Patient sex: M
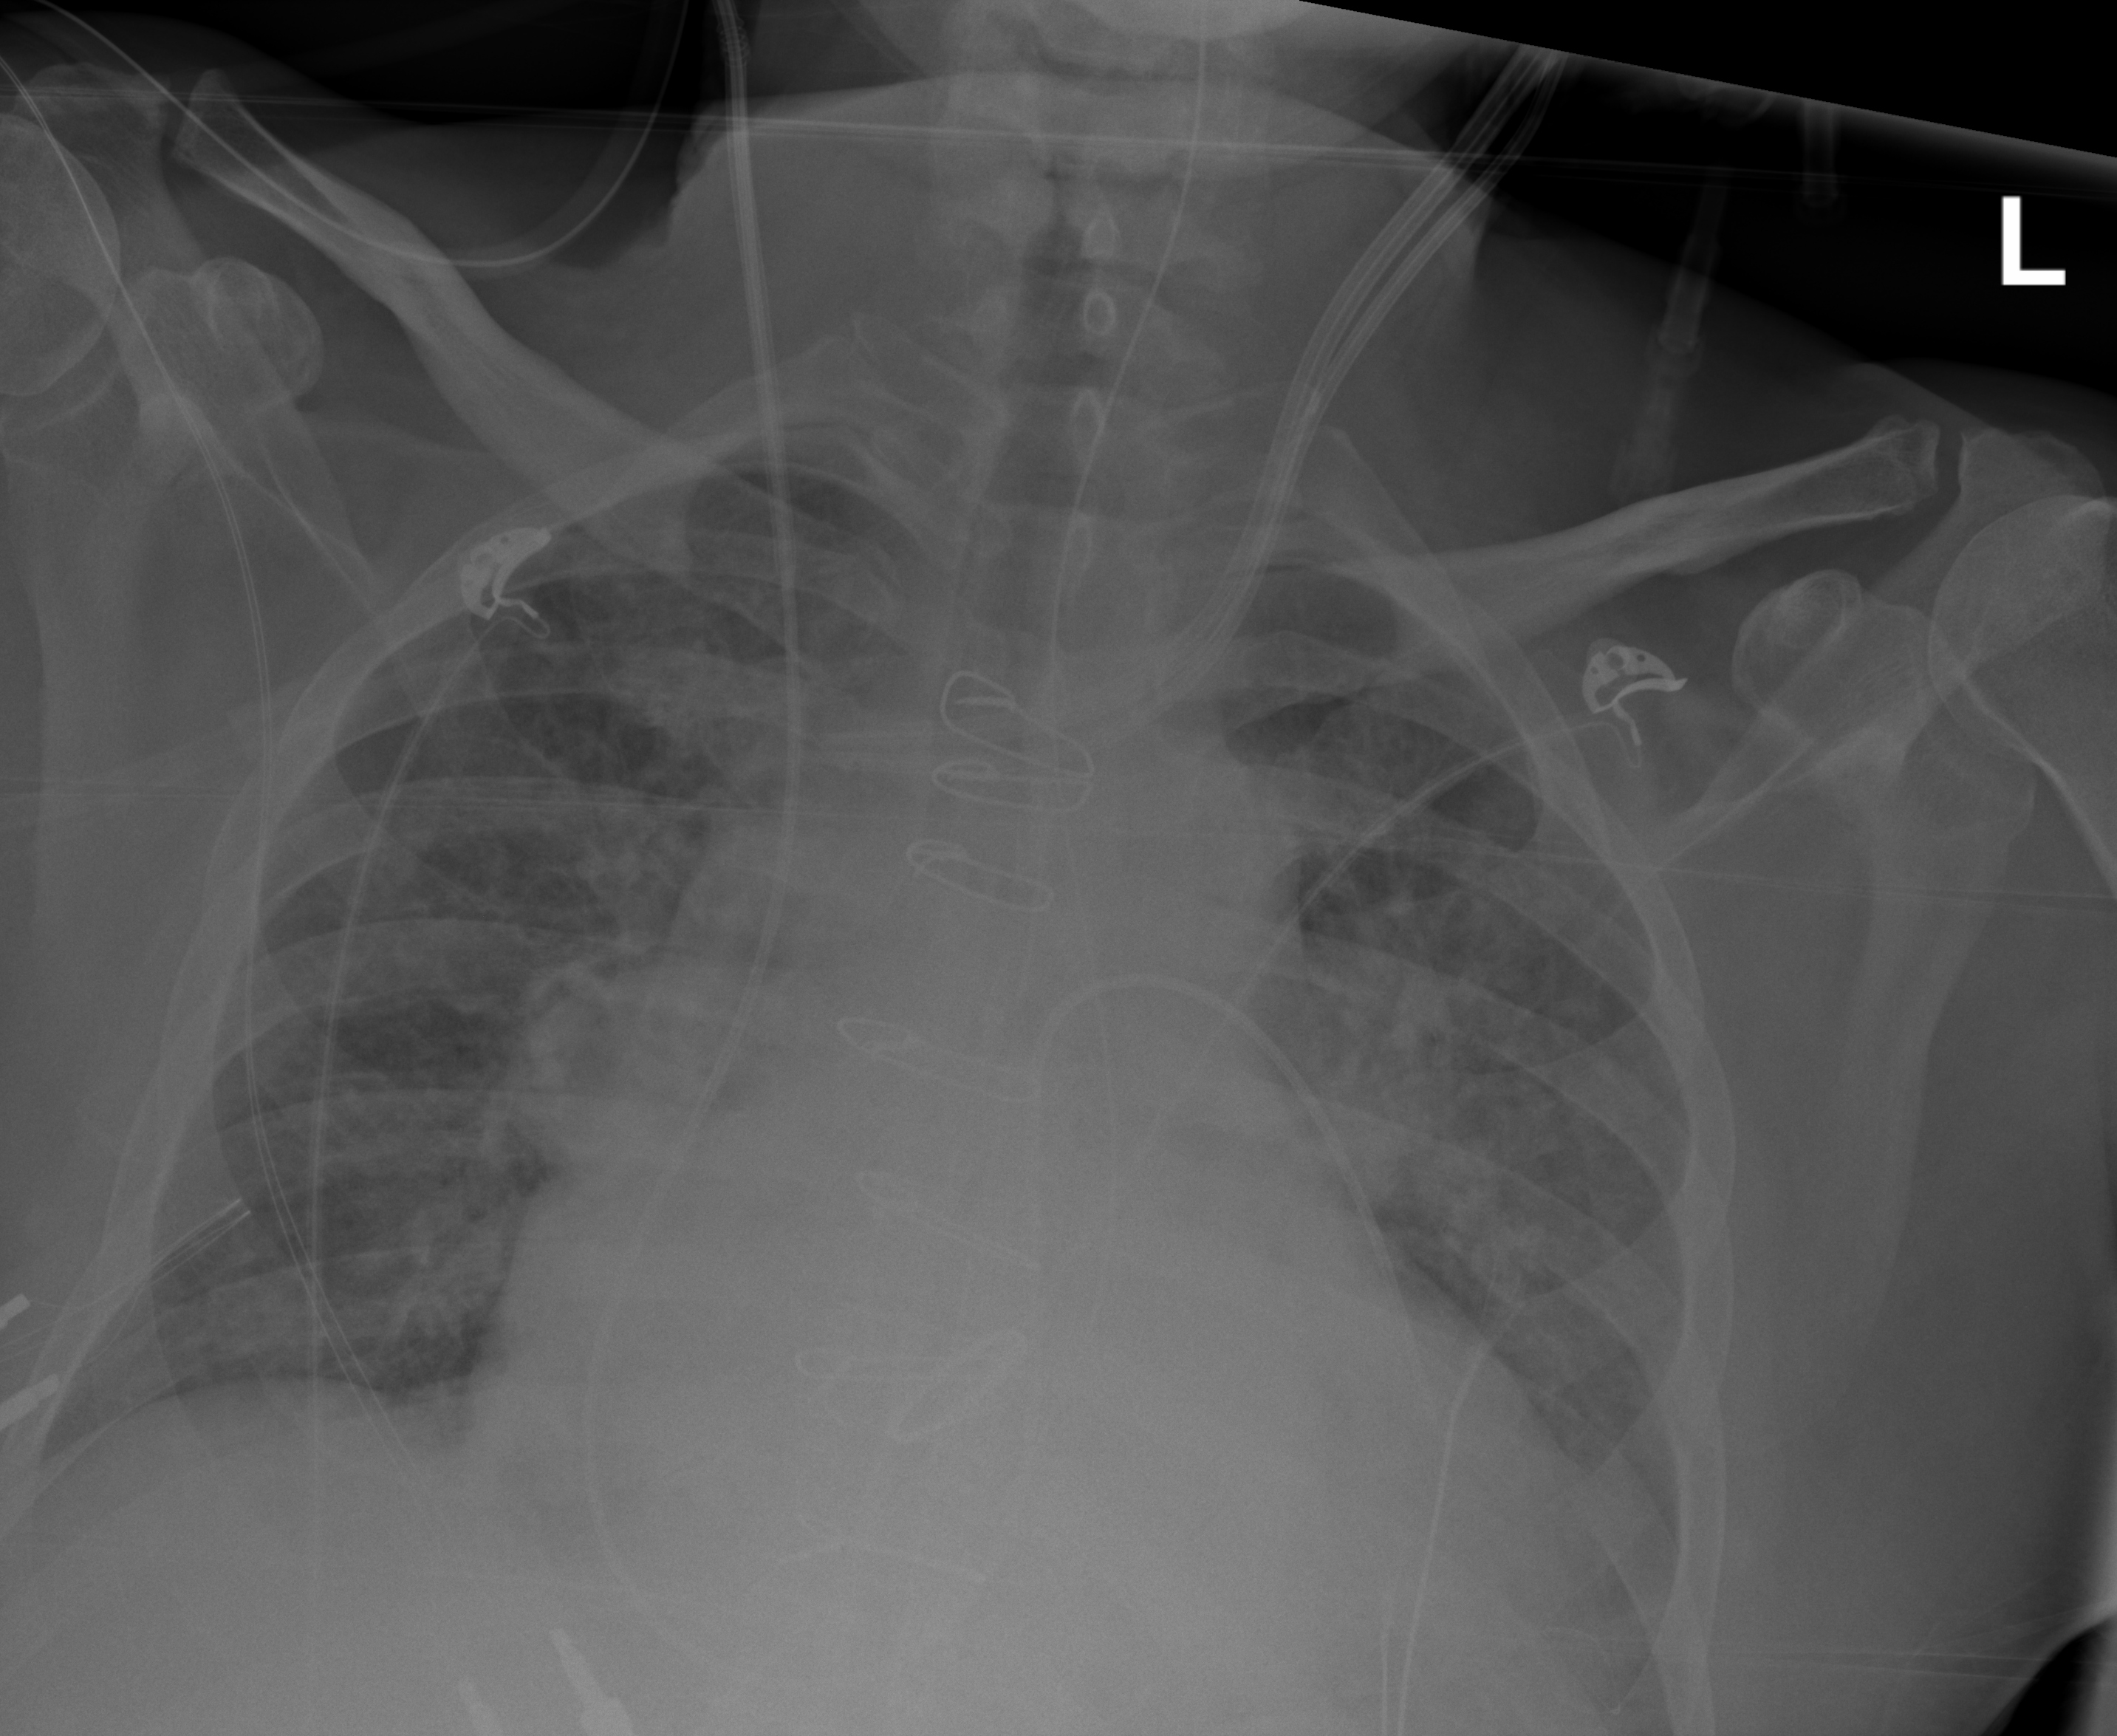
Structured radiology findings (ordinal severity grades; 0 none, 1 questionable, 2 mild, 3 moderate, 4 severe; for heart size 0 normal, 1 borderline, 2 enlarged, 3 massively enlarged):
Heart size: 2
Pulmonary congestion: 2
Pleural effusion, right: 0
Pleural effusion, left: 0
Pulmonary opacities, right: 2
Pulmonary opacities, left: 3
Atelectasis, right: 2
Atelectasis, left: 3